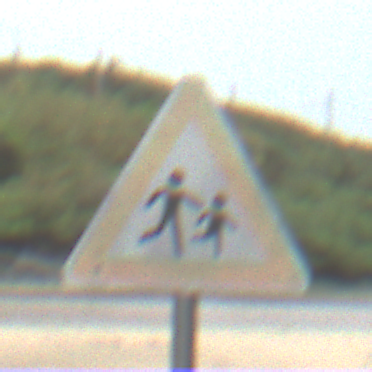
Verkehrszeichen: KinderLinks
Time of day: Midday
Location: Roofed (Beach)
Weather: Overcast
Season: NotSpecified
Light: Natural